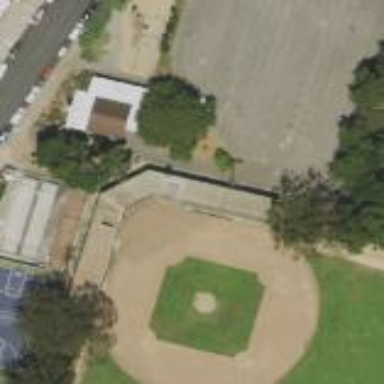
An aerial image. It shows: Infield baseball field with earth surface.